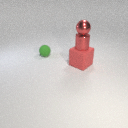
small red metal cylinder above large red rubber cube